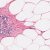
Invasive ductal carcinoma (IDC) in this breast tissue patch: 0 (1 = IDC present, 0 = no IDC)